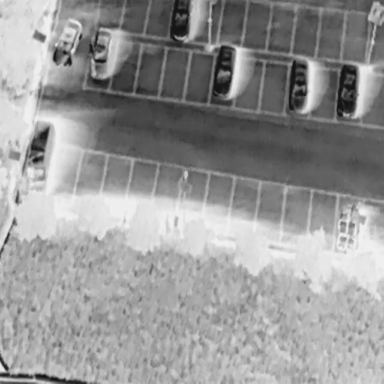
There are six Cars in the infrared image.